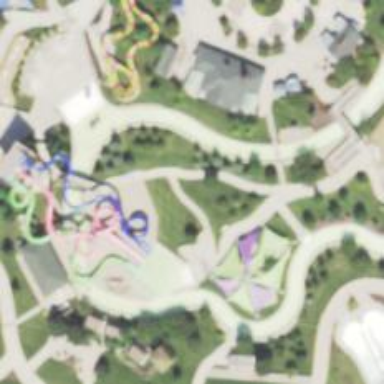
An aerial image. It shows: Water slide attraction.